Field crop: maize
Growth stage: 2
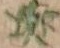
Species: atriplex